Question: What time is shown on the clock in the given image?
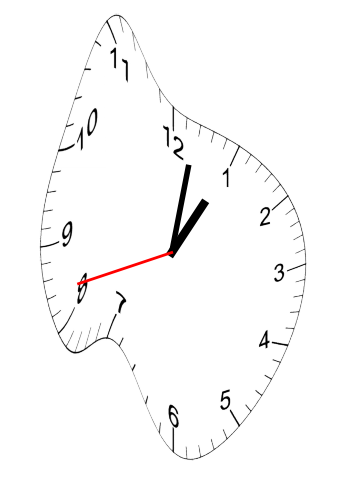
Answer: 01:01:42